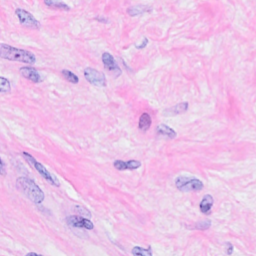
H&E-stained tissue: Breast